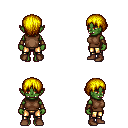
a pixel art fantasy rpg character, female body template, orc, green skin, brown sleeveless shirt, gold greaves, blonde plain hairstyle, leather bracers, brown shoes, four views (front, back, left, right), 2x2 character sprite sheet, small pixel art, hard edges, no anti-aliasing